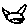
Label: cat